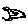
Label: bird